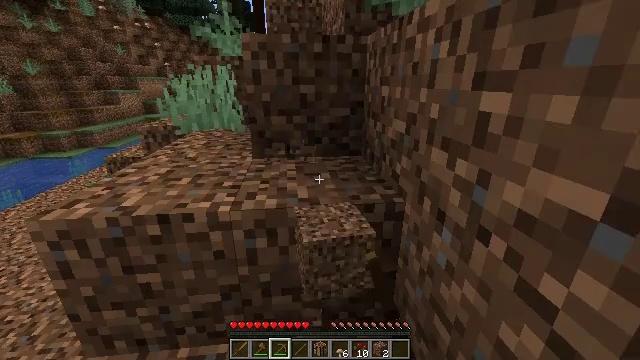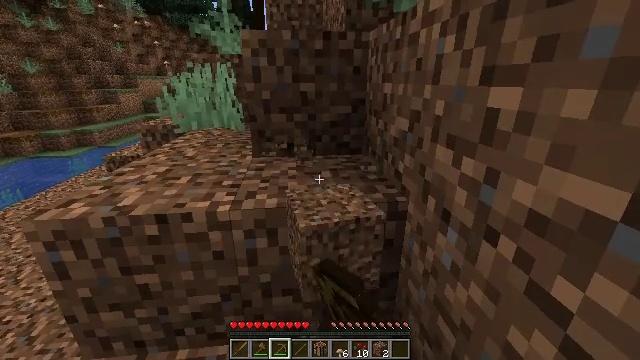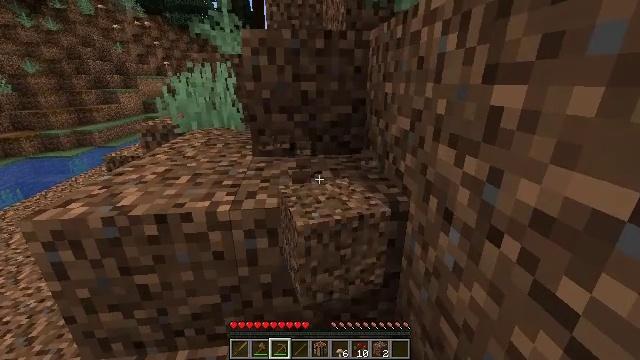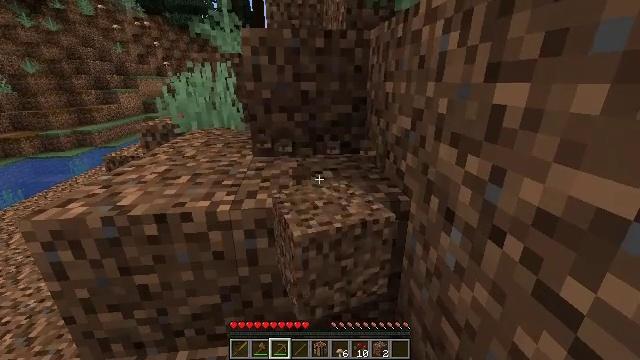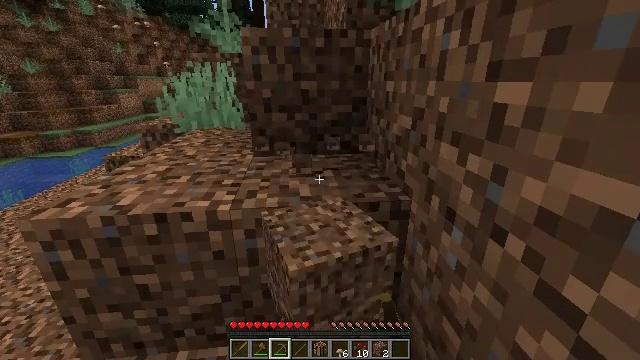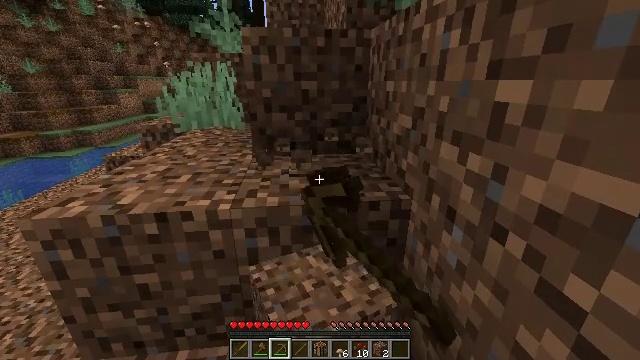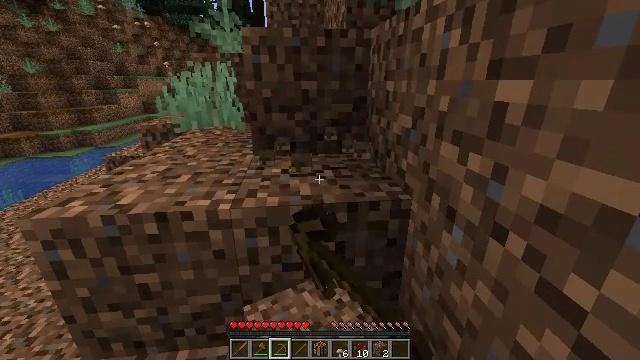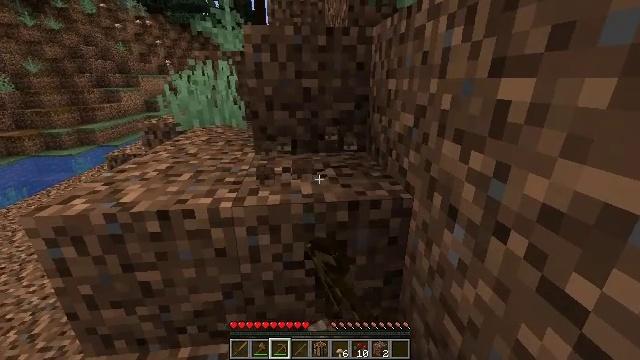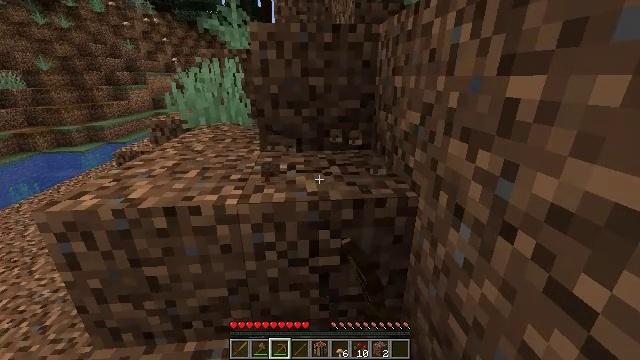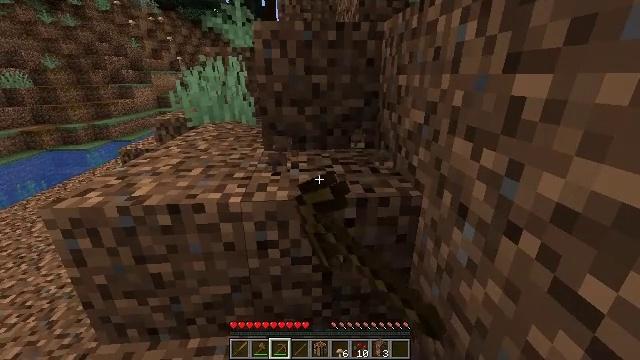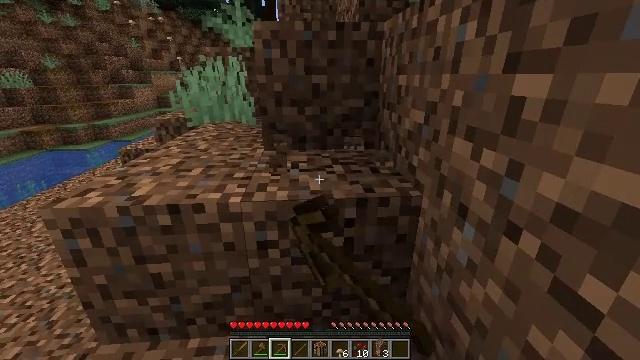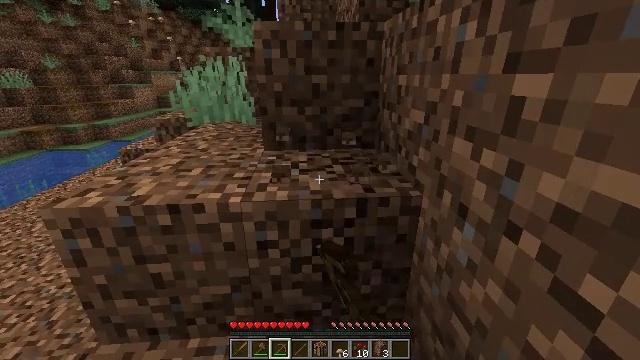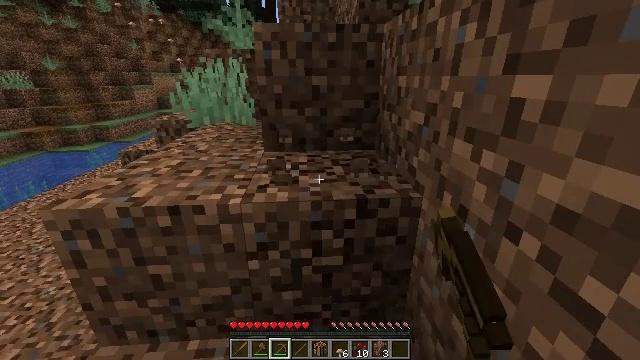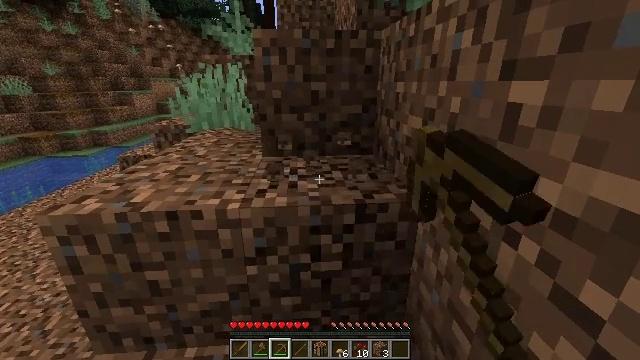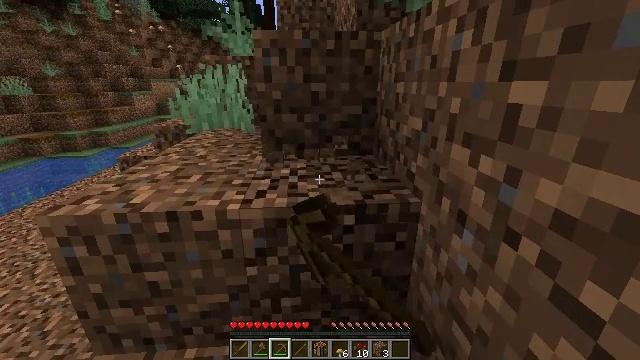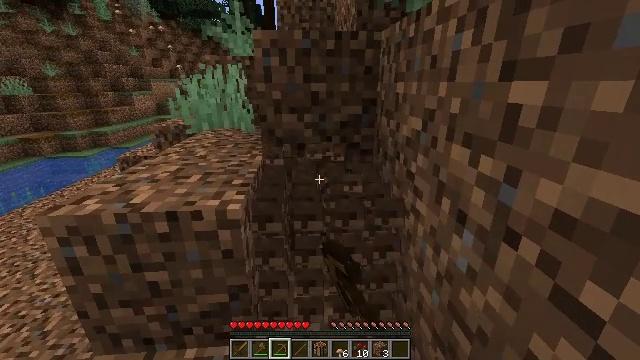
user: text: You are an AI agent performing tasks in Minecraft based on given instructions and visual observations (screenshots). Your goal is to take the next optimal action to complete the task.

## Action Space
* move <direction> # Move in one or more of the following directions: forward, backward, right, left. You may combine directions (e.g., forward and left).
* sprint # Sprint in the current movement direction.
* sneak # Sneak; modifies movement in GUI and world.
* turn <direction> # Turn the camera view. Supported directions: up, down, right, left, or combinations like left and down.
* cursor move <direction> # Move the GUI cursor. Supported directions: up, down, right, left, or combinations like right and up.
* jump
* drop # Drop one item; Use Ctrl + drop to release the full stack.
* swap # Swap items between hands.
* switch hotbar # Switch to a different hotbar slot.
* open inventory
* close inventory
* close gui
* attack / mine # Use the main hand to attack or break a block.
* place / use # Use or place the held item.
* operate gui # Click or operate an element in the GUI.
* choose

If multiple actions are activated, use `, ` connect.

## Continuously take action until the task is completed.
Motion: motion action
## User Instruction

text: Break the coarse dirt block.
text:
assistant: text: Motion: attack / mine
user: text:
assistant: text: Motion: attack / mine
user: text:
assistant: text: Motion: attack / mine
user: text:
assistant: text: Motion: attack / mine
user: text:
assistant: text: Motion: attack / mine
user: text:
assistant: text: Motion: attack / mine
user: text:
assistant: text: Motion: attack / mine
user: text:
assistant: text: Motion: turn left, attack / mine
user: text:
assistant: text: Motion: attack / mine
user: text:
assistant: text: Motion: attack / mine
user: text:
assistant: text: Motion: attack / mine
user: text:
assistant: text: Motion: attack / mine
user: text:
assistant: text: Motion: turn up, attack / mine
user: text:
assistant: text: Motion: attack / mine
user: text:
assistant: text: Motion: attack / mine
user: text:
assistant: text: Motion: attack / mine
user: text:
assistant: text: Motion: attack / mine
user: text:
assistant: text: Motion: attack / mine
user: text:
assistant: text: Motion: attack / mine
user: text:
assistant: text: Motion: attack / mine
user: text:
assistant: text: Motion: move forward, attack / mine
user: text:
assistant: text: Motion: move forward, attack / mine
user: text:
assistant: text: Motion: move forward, attack / mine
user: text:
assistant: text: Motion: move forward, attack / mine
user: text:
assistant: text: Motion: attack / mine
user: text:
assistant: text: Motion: attack / mine
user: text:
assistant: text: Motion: turn up, attack / mine
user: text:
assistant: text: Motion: move forward, attack / mine
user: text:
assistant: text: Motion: move forward, attack / mine
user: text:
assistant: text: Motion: move forward, attack / mine